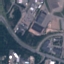
Label: Highway